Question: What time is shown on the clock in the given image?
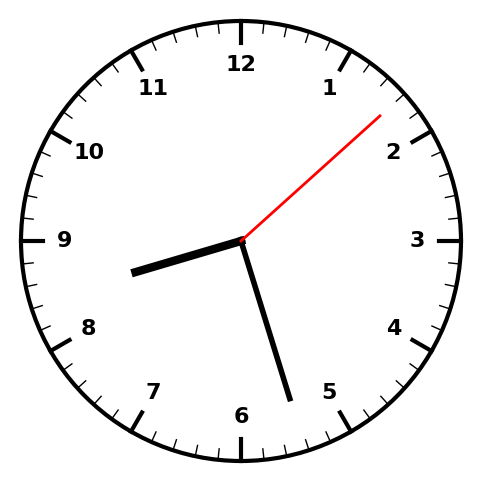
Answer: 08:27:08